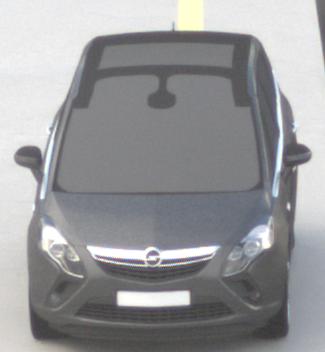
Make: Opel
Model: Zafira Tourer 1.8
Detailed model: Zafira (C) Tourer
Model produced from: 2012/01
Model produced until: 2015/06
Doors: 5
Color: gray
Road condition: dry road
Daytime: morning or afternoon
Contrast: low contrast